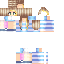
A female human skin with pale skin, wearing blonde long hair dressed in a blue tshirt and blue pants, featuring a closed mouth.